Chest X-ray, PA view. Patient: 64 years old, sex M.
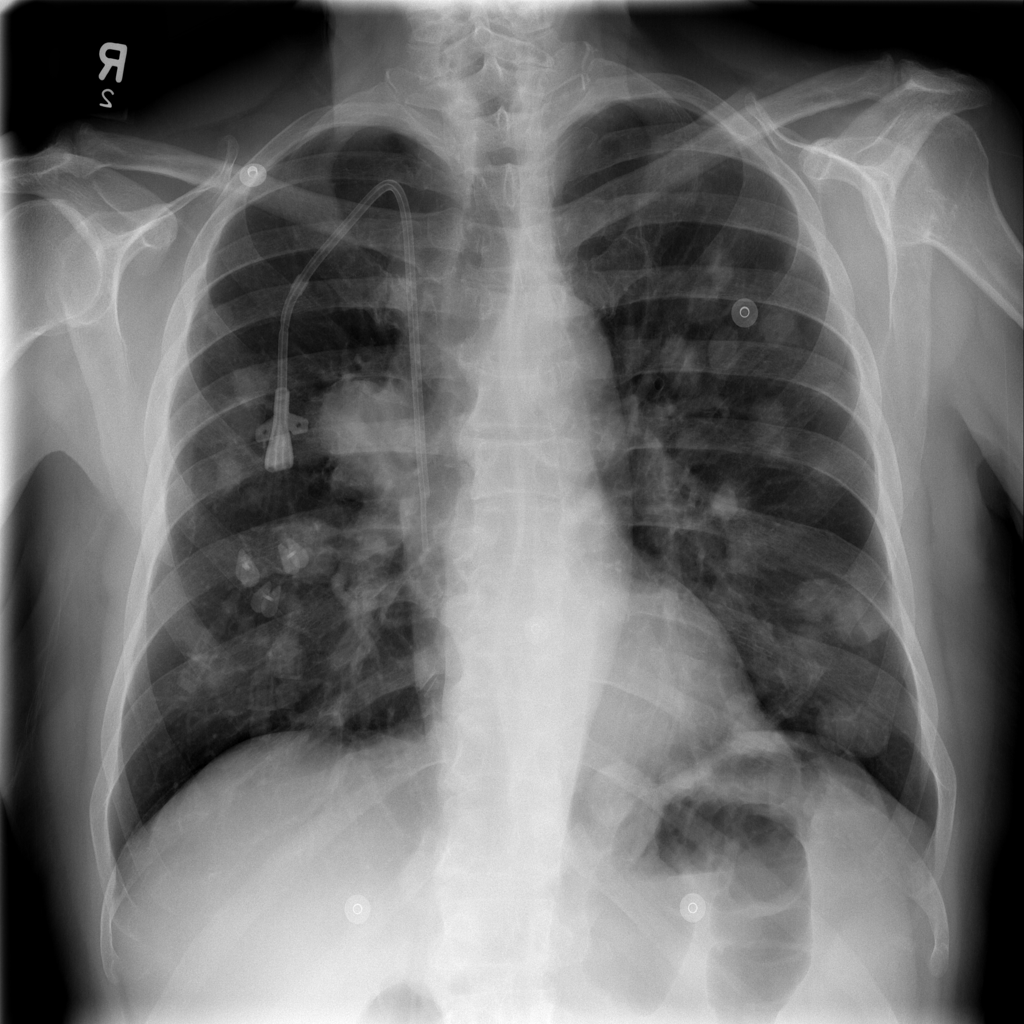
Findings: Edema, Mass